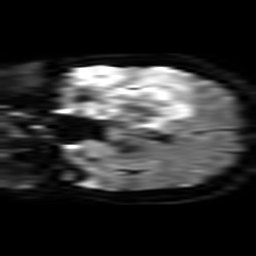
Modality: TRACE
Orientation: coronal
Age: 46
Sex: female
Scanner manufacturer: philips
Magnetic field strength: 3 T
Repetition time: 3.089 s
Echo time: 0.076 s